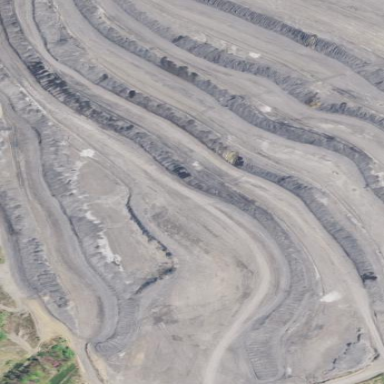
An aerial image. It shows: Industrial area used as quarry mine.